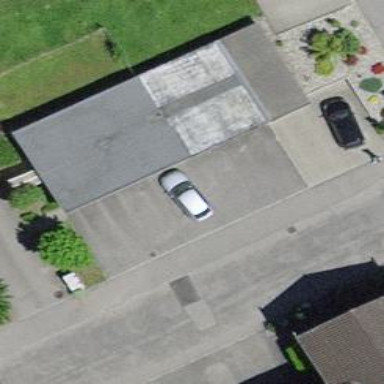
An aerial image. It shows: Group of garages.